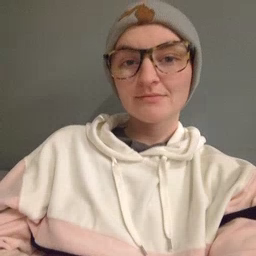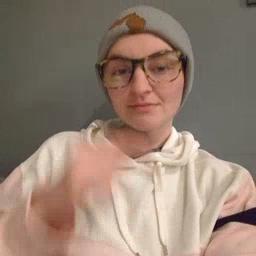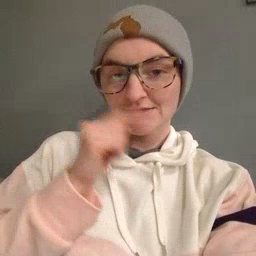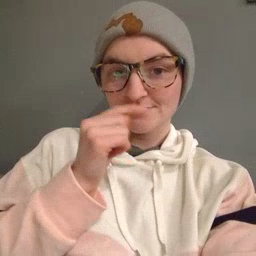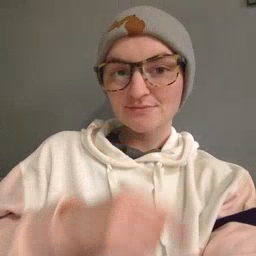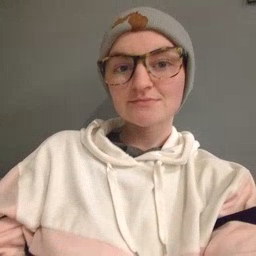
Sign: toothbrush